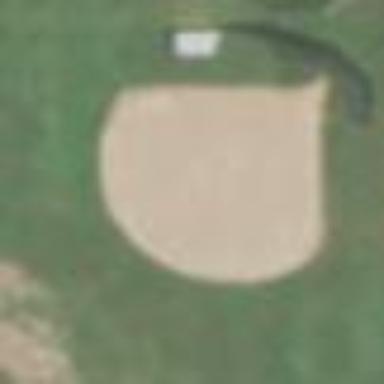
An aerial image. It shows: Softball pitch for leisure land activities.